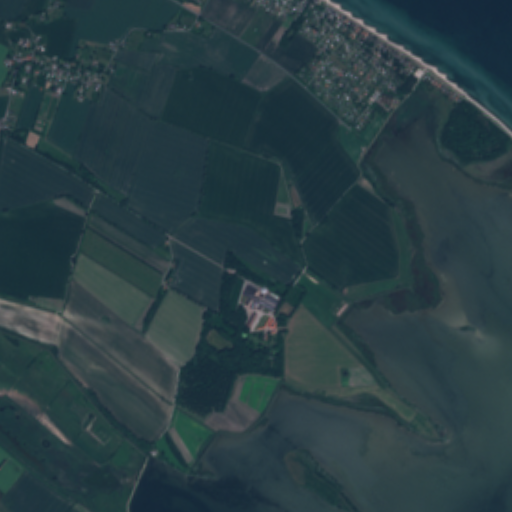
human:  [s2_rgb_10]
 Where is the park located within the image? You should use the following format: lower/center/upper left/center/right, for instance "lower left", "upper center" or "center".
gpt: The park is located in the lower center of the image.
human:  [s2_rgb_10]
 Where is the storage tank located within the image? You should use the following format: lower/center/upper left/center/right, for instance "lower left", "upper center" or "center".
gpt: The storage tank is located in the center of the image.
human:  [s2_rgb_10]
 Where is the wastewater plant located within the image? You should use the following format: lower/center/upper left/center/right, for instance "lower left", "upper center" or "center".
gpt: The wastewater plant is located in the upper right of the image.
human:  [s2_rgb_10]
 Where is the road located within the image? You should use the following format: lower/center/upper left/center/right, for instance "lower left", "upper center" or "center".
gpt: There is no road in the image.